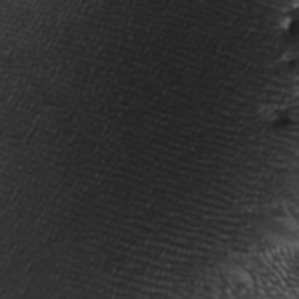
Label: frost